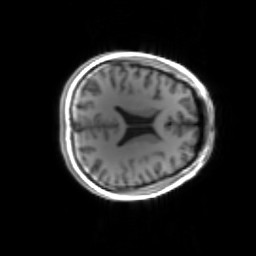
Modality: inplaneT1
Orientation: axial
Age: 31
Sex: male
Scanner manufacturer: siemens
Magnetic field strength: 3 T
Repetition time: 1.2 s
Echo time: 0.00251 s